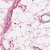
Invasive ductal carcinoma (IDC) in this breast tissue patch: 0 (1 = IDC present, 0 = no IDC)